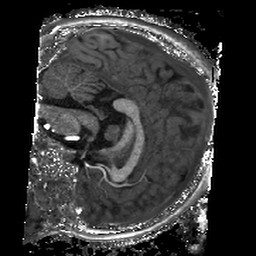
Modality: T1w
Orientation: sagittal
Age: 22
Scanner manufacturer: siemens
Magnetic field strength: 3 T
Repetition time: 2.4 s
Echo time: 0.00224 s